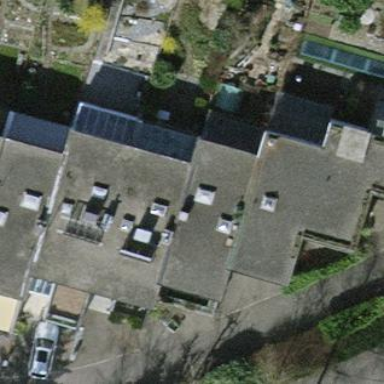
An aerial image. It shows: Terrace building.